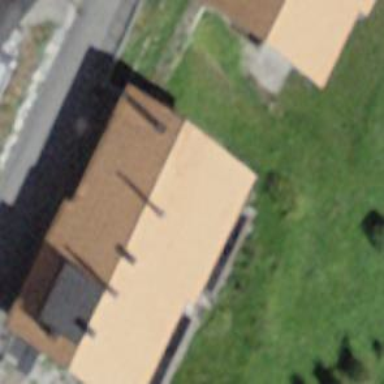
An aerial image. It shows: Building with gabled roof oriented across.